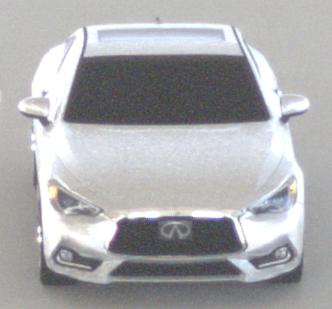
Make: Infiniti
Model: Q60 2.0t
Detailed model: Q60 (V37)
Model produced from: 2016/10
Model produced until: 2018/08
Doors: 2
Color: white
Road condition: dry road
Daytime: morning or afternoon
Contrast: low contrast